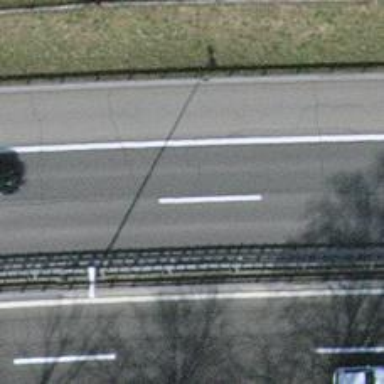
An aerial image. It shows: Asphalt motorway.